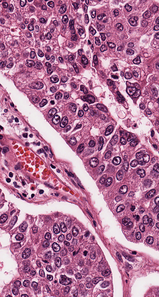
Tumor epithelial tissue: yes
Tumor-associated stroma tissue: yes
Normal tissue: no